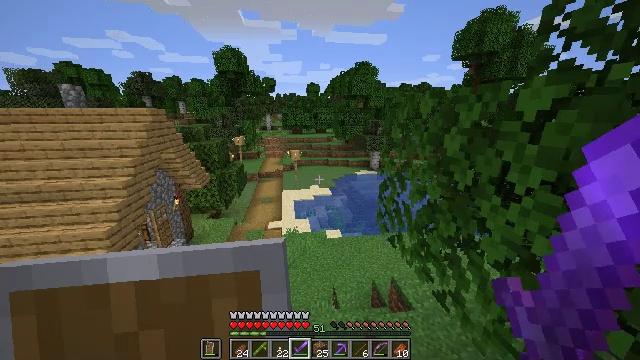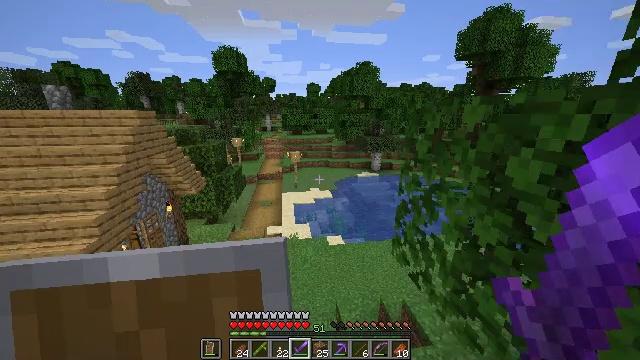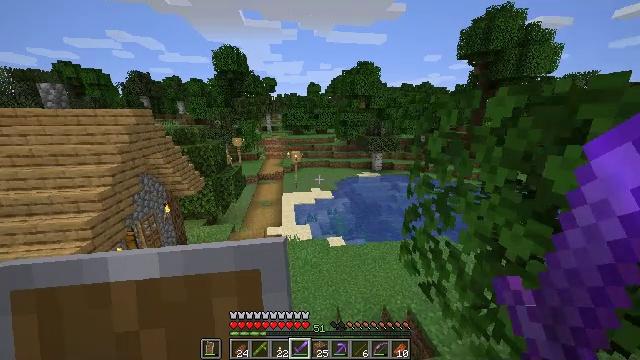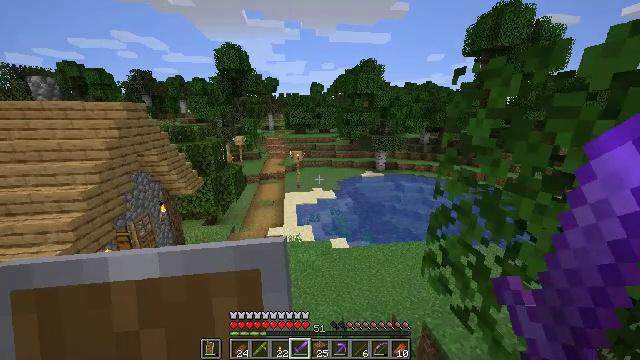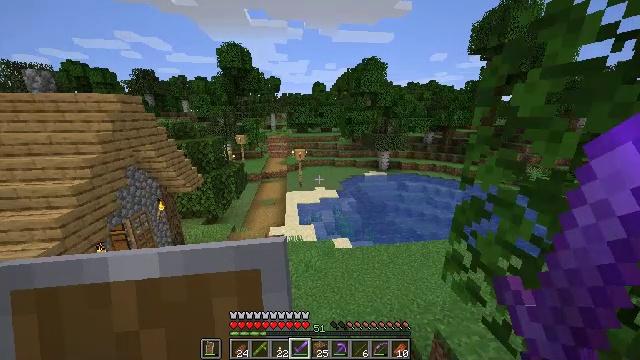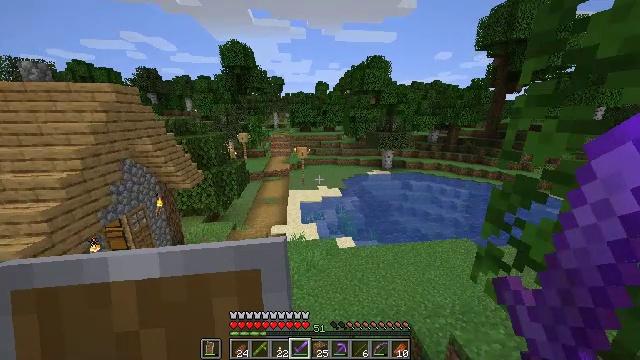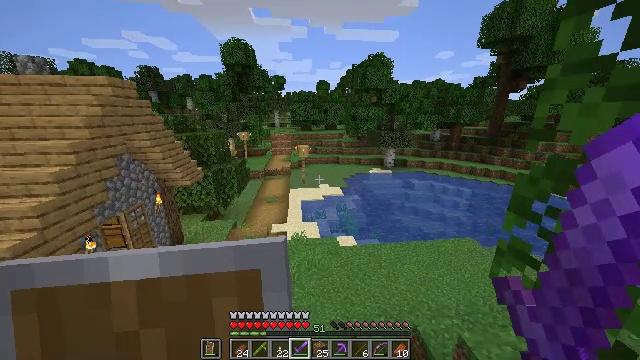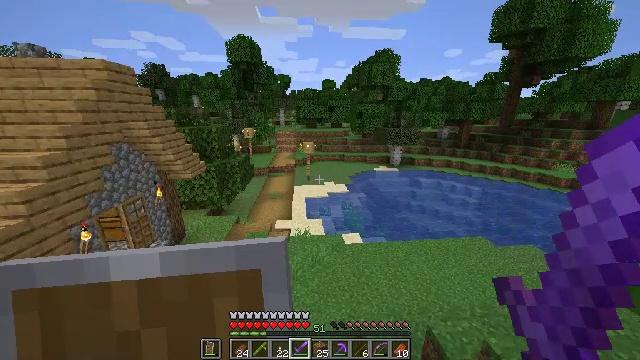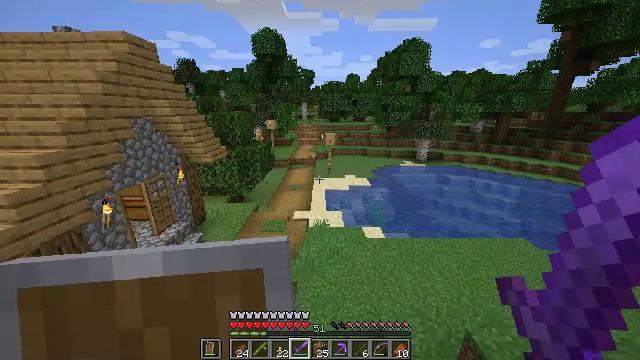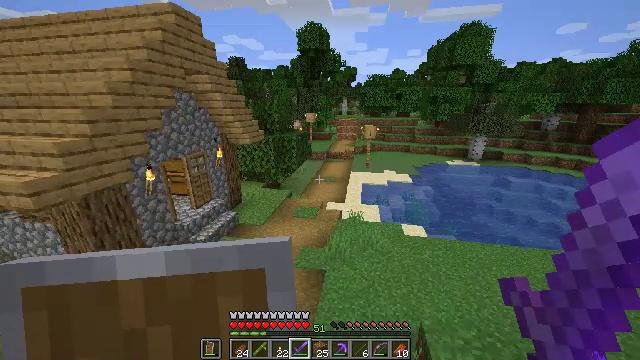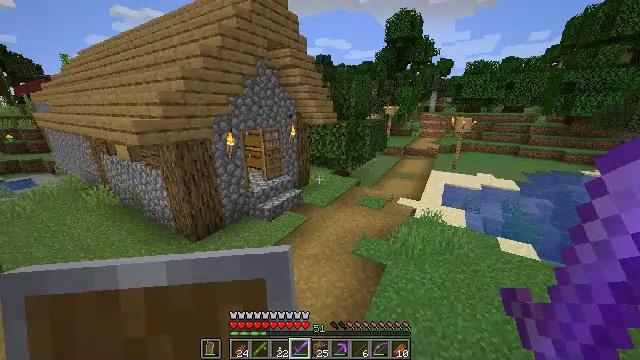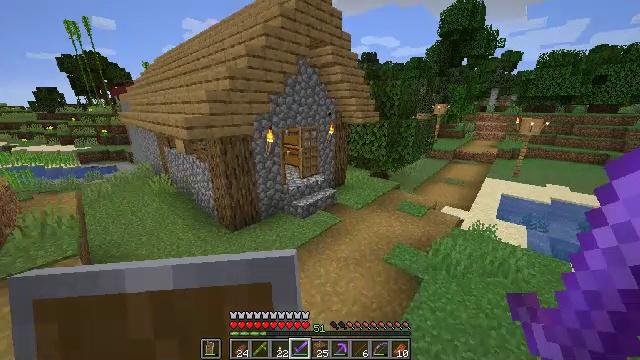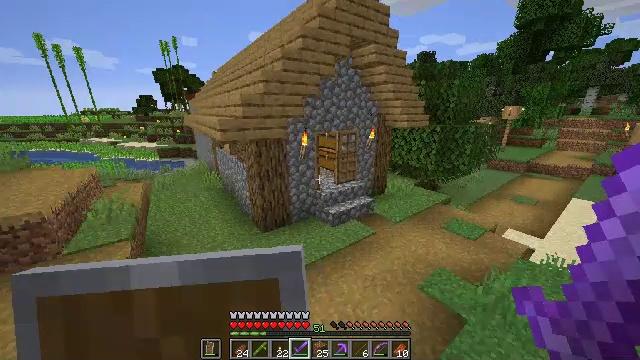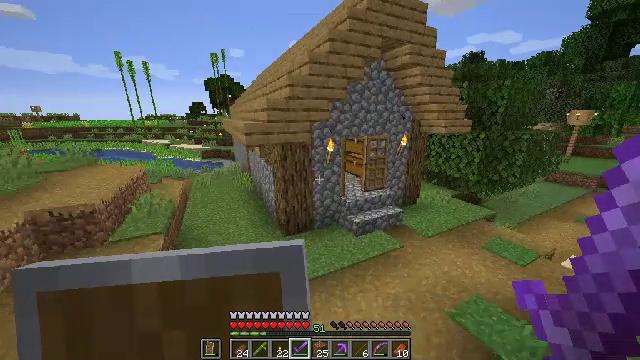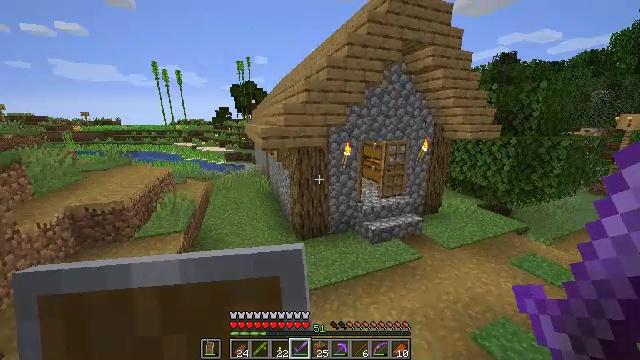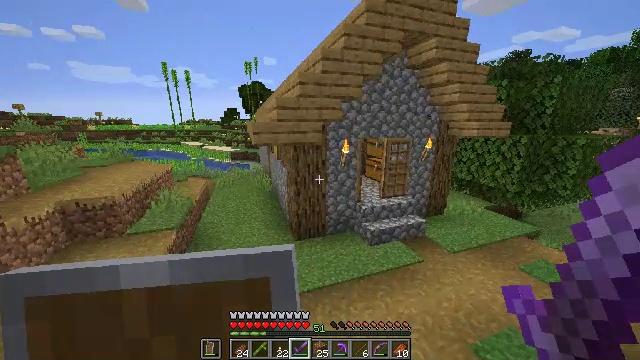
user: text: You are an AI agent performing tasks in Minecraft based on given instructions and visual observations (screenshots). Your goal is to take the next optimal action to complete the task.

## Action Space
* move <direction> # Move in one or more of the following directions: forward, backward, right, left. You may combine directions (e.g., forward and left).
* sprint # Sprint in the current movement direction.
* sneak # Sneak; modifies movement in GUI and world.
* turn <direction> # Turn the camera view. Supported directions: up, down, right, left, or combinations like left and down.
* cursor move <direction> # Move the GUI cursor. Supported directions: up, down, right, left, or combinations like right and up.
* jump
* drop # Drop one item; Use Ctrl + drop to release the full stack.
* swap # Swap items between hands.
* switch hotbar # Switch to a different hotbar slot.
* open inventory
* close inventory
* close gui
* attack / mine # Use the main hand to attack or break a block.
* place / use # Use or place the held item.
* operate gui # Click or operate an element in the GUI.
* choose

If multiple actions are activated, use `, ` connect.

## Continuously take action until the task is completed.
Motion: motion action
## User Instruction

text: Remove a bamboo from the inventory.
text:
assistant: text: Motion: move forward
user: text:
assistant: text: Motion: move forward
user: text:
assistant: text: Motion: move forward
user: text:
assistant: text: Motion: move forward
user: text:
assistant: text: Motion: move forward
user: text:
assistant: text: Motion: move forward
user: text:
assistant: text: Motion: move forward, turn left
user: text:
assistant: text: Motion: move forward, turn left
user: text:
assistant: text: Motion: move forward, turn left
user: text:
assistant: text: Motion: move forward and move right, turn left
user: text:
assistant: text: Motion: move forward and move right, turn left
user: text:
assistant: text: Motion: move forward and move right, turn left
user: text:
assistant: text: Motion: move forward and move right, turn left and up
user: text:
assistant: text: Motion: move forward and move right, turn left and up
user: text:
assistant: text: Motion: move forward and move right, turn left
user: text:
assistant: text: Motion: move forward and move right, turn left
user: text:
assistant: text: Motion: move forward and move right
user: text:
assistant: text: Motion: move forward and move right
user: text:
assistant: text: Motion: move forward and move right
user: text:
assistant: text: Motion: move forward and move right
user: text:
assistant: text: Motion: move forward and move right
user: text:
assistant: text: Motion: move forward and move right
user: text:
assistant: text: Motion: move forward and move right
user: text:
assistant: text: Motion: move forward and move right
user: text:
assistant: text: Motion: move forward and move right
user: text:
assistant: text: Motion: move forward and move right
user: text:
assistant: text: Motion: move forward and move right
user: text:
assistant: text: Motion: move forward and move right
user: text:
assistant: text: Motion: move forward
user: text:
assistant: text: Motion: move forward